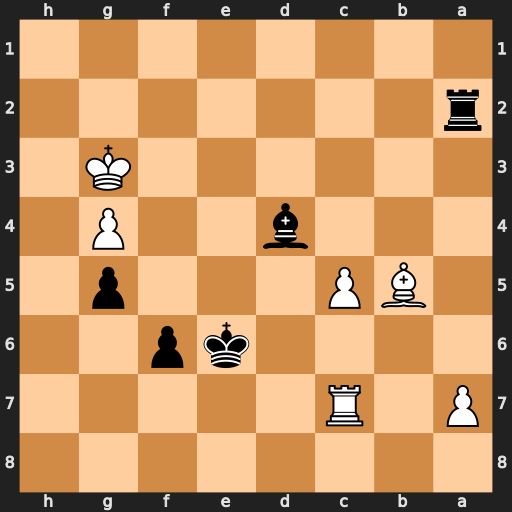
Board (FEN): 8/P1R5/4kp2/1BP3p1/3b2P1/6K1/r7/8
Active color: b
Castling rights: -
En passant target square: -
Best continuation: Be5+ Kf3 Ra3+ Ke4 Bxc7